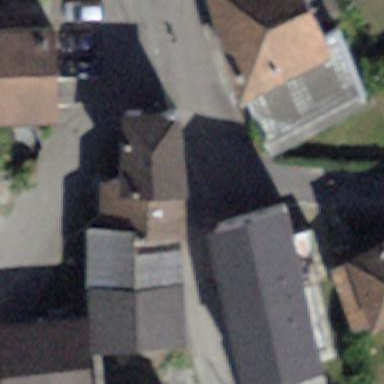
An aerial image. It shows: Building.